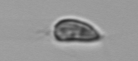
Label: Chrysochromulina